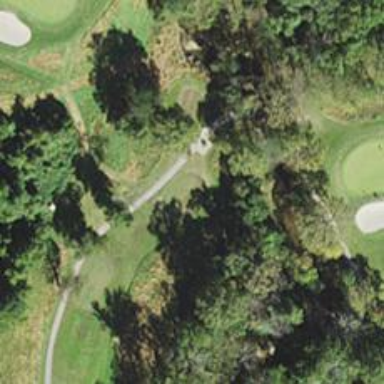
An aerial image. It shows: Golf tee.